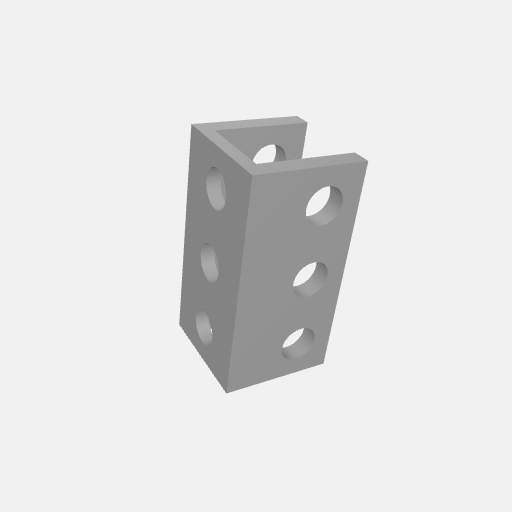
Part: UBeam3H